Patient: sex M, age 37
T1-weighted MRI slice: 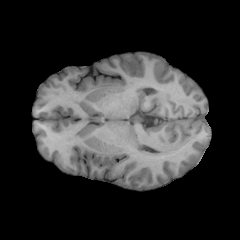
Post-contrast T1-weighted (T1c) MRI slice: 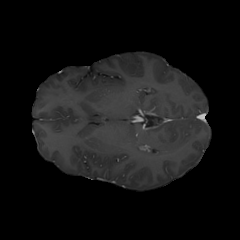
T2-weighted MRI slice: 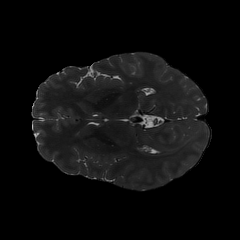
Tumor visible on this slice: no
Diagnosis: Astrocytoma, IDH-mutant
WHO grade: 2